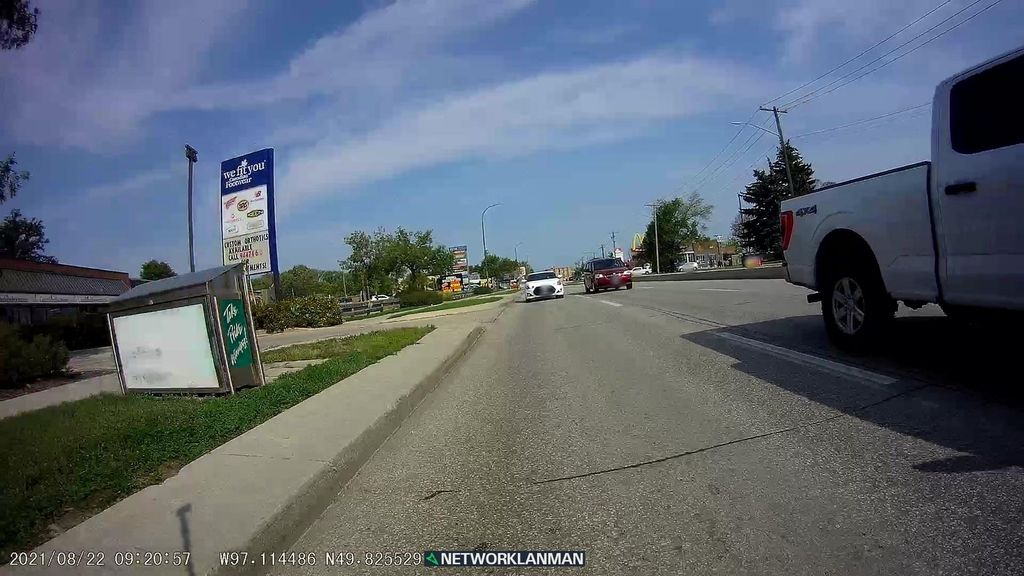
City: winnipeg